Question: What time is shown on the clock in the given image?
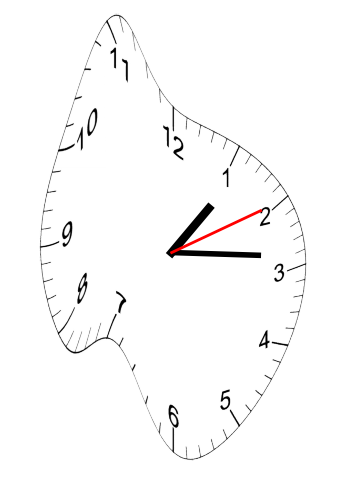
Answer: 01:14:10